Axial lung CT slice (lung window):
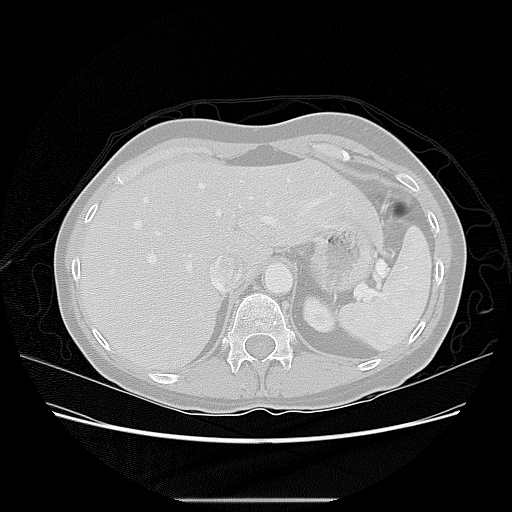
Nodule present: no